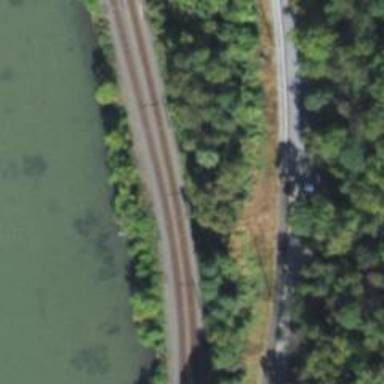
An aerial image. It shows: Railway track.